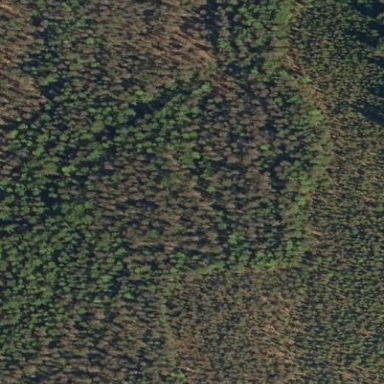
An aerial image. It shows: Woodland consisting mainly of needle-leaved trees.